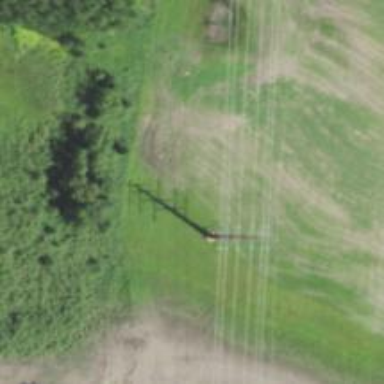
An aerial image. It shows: Power tower.